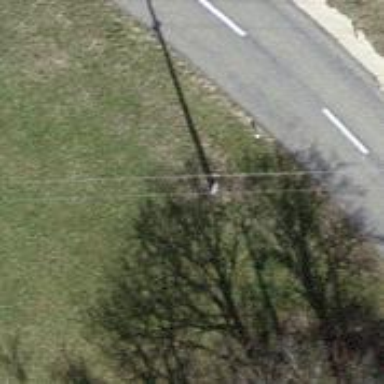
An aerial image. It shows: Power pole.